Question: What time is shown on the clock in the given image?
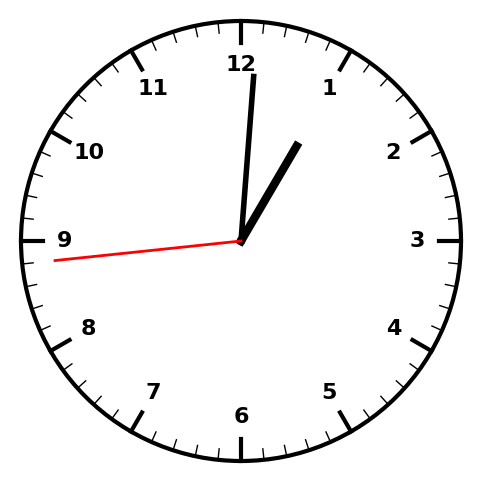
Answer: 01:00:44